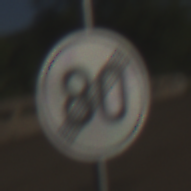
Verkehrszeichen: EndeGeschwindigkeit80
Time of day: MorningAfternoon
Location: Outdoor (RoadRail)
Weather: PartlyCloudy
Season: NotSpecified
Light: Natural